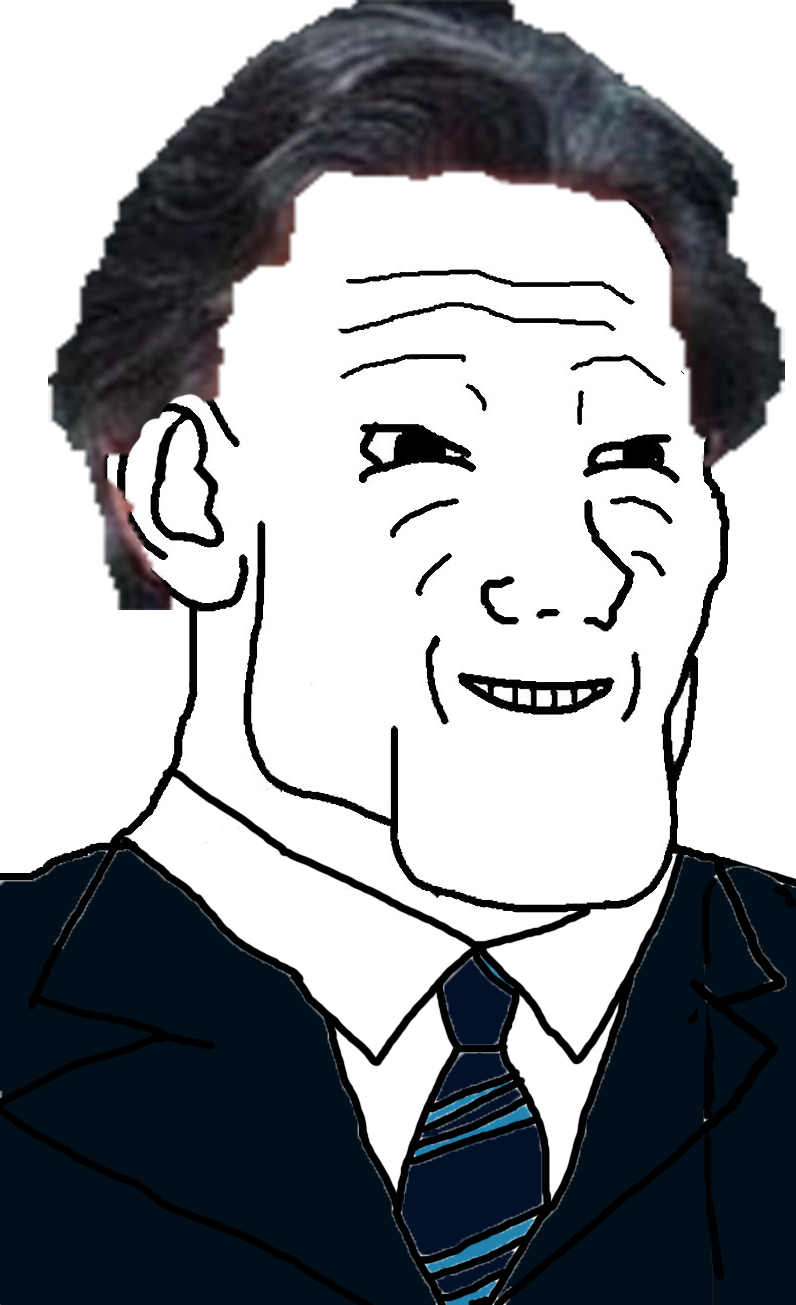
Label: 4_Yes_Chad